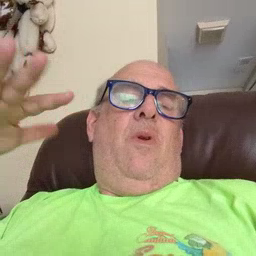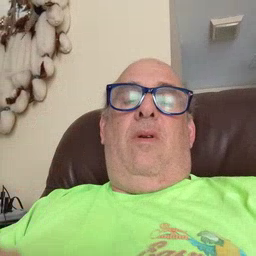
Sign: noisy